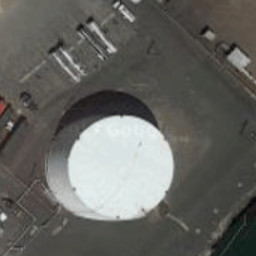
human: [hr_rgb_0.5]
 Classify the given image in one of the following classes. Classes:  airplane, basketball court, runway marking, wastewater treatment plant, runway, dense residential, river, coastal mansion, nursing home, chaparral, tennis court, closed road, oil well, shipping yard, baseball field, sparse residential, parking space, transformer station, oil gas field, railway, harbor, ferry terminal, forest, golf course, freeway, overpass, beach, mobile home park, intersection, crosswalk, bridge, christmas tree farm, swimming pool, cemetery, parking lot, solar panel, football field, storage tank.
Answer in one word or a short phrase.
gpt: storage tank